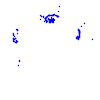
Particle: electron